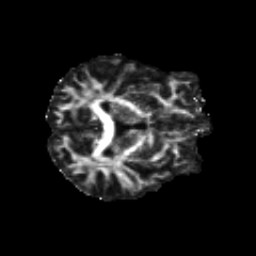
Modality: FA
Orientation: axial
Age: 26
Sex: male
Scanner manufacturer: siemens
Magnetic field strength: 3 T
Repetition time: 8.8 s
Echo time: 0.085 s